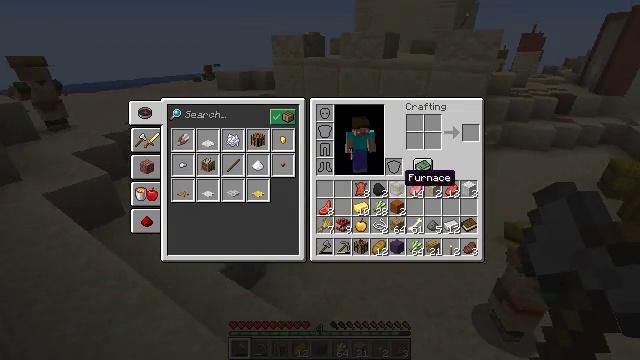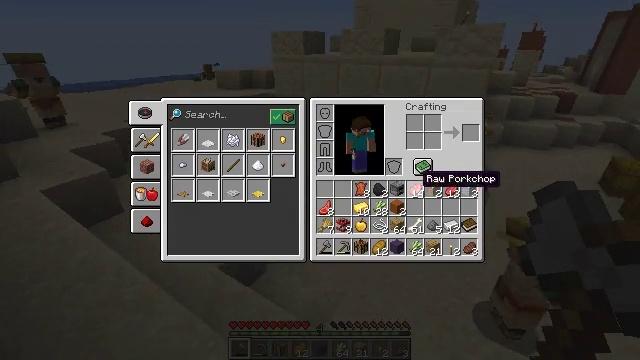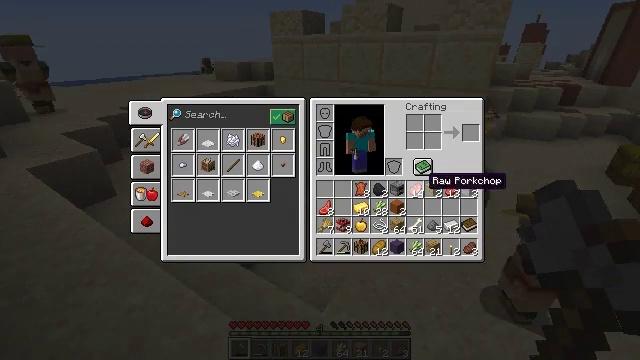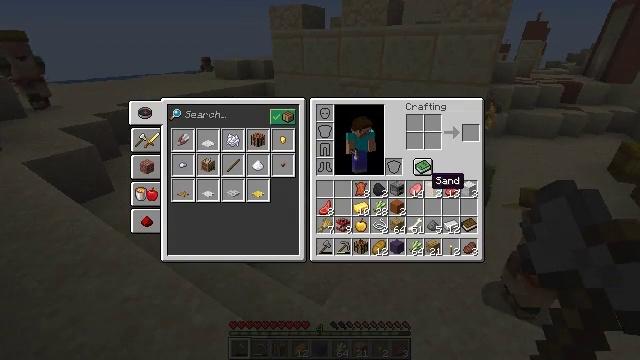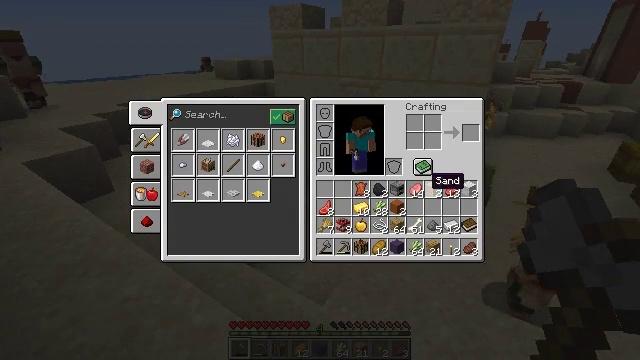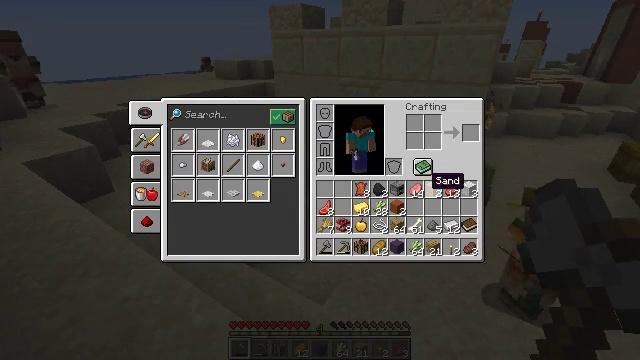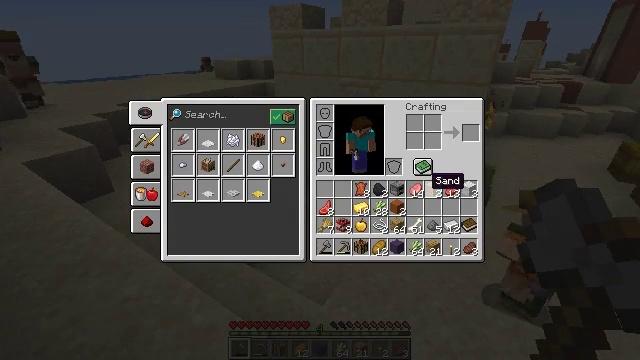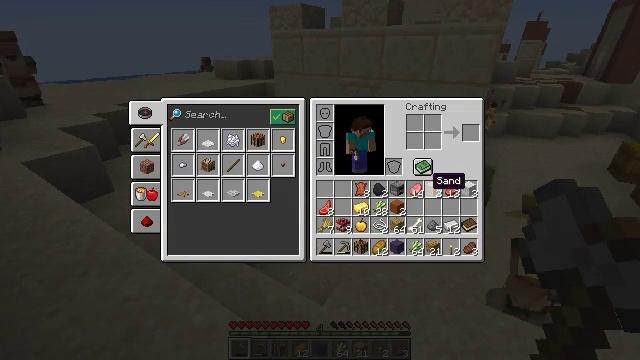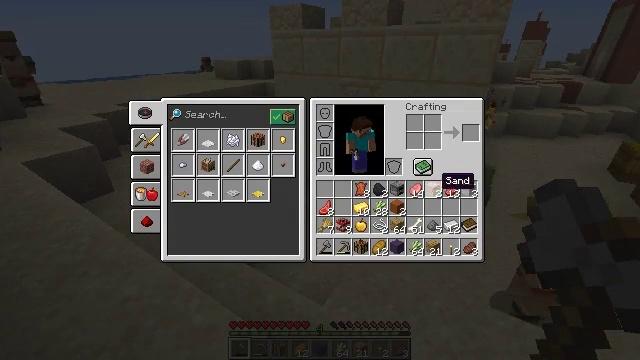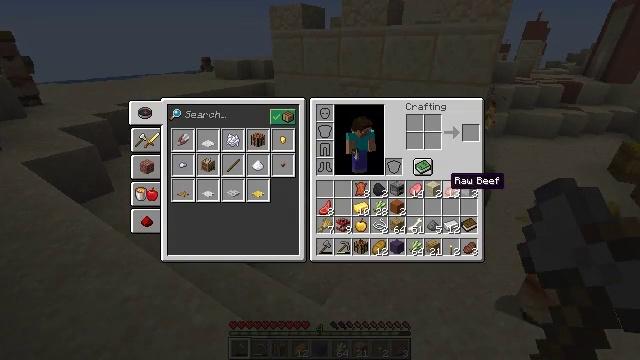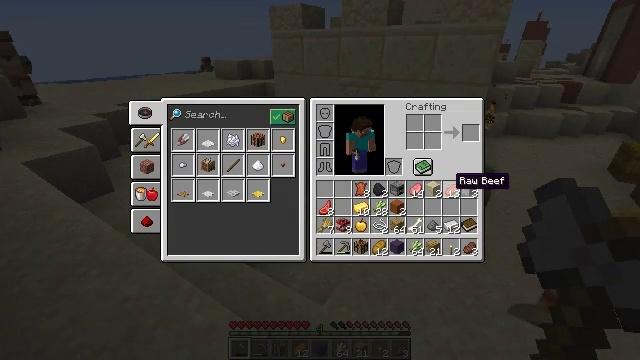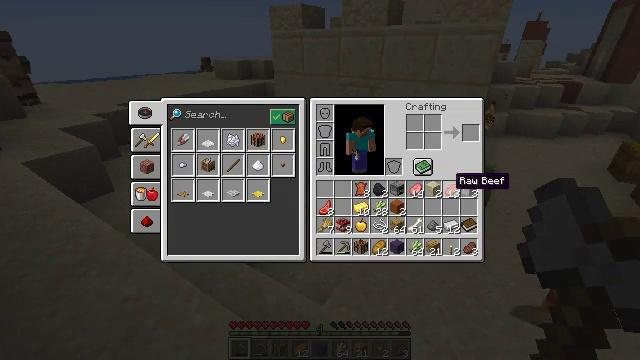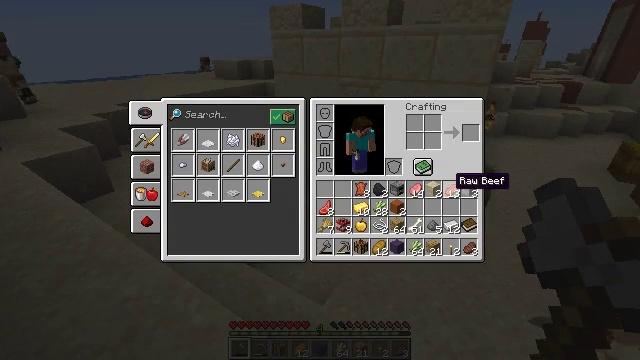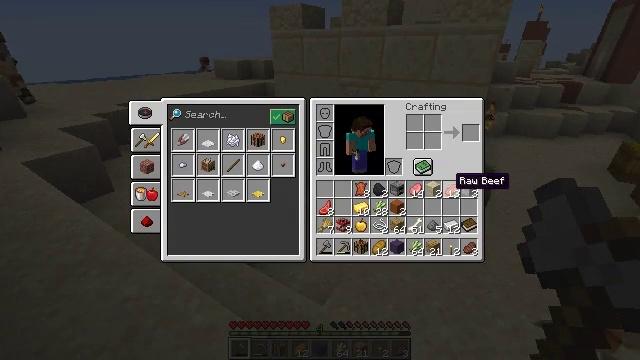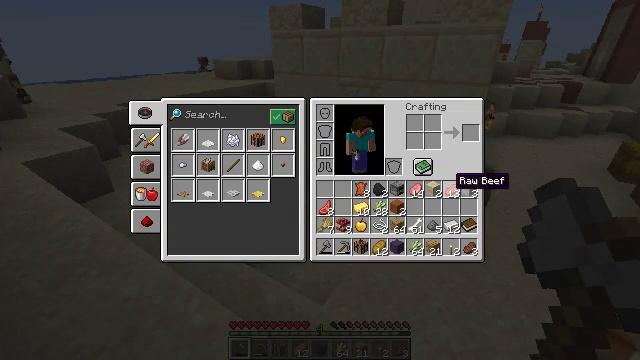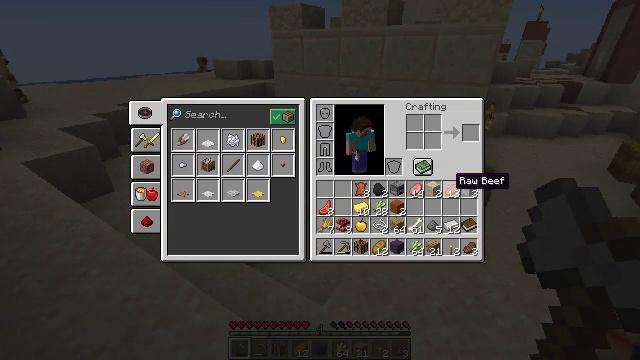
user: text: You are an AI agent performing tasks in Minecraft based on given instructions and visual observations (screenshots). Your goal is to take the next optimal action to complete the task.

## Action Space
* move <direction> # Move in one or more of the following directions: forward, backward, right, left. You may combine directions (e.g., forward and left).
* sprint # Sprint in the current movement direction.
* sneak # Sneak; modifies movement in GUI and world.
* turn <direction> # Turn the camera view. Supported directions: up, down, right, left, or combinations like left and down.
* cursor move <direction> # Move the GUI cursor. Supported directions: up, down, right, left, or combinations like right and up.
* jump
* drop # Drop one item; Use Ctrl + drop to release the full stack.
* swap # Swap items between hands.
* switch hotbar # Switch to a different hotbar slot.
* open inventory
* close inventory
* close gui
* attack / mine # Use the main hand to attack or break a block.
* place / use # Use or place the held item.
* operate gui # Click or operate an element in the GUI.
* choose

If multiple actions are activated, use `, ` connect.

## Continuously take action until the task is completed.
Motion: motion action
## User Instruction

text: Collect the lime bed for later use.
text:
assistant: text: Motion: cursor move right, operate gui
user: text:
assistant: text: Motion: operate gui
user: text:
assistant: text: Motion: operate gui
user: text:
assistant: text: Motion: operate gui
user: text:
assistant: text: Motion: operate gui
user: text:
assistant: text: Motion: operate gui
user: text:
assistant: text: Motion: operate gui
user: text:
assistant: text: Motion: cursor move right, operate gui
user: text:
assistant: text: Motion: cursor move right, operate gui
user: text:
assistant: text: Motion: operate gui
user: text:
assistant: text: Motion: operate gui
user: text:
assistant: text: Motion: operate gui
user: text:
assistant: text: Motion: operate gui
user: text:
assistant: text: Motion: operate gui
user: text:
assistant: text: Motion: operate gui
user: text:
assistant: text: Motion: cursor move right, operate gui
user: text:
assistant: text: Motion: cursor move right, operate gui
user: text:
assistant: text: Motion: operate gui
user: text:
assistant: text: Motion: operate gui
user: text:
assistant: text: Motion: cursor move right, operate gui, close inventory
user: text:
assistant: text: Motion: turn right, attack / mine, close inventory
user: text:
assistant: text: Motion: turn right, attack / mine, close inventory
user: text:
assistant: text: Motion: turn right, attack / mine, close inventory
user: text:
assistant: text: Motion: turn right, attack / mine
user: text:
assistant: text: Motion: turn right, attack / mine
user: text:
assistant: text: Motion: move forward, turn right, attack / mine
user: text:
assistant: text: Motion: move forward, turn right, attack / mine
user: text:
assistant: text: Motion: move forward, turn right, attack / mine
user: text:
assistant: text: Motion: move forward, turn right, attack / mine
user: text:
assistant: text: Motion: move forward, attack / mine